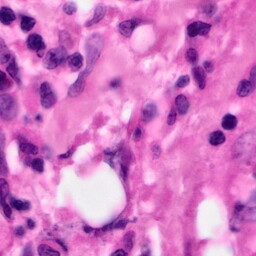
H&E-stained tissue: Pancreatic